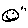
Label: smiley face